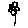
Label: flower